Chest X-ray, AP view. Patient: 40 years old, sex M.
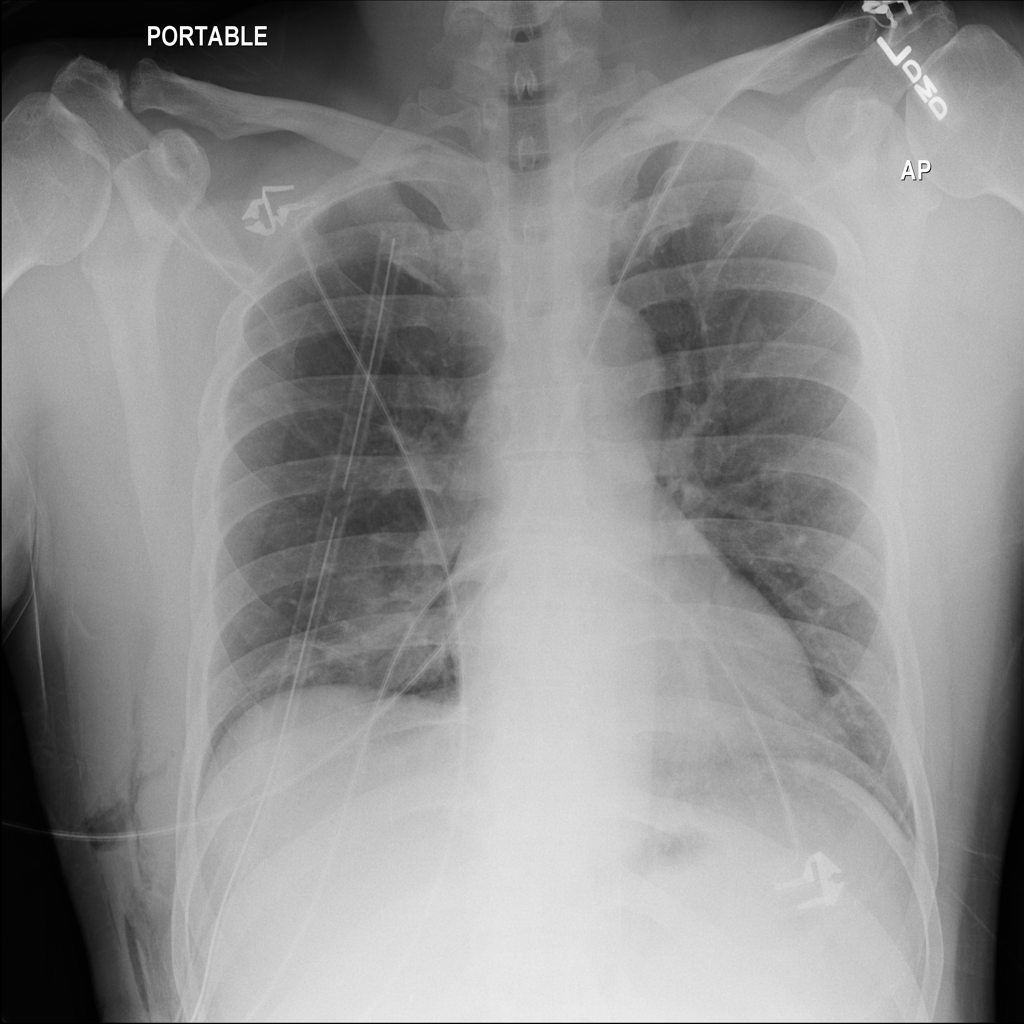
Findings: Pneumothorax